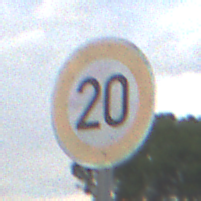
Verkehrszeichen: Geschwindigkeit20
Umgebung: Outdoor, RoadRail
Tageszeit: MorningAfternoon
Wetter: PartlyCloudy
Licht: Natural
Jahreszeit: NotSpecified
Kontrast: LowContrast